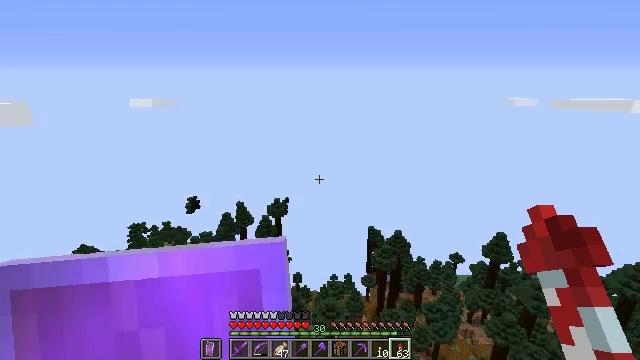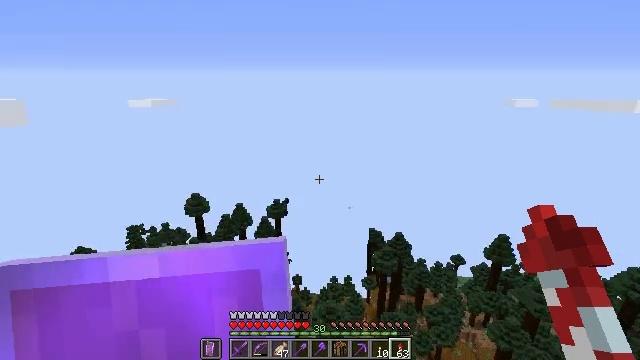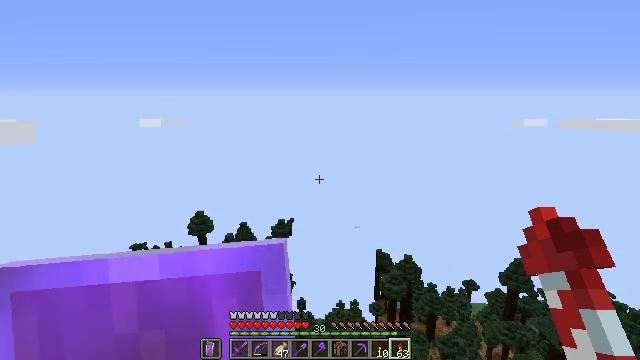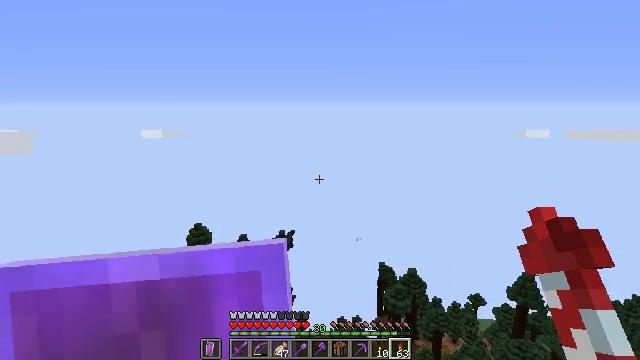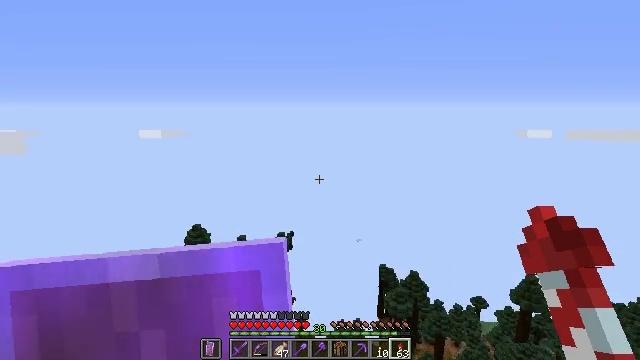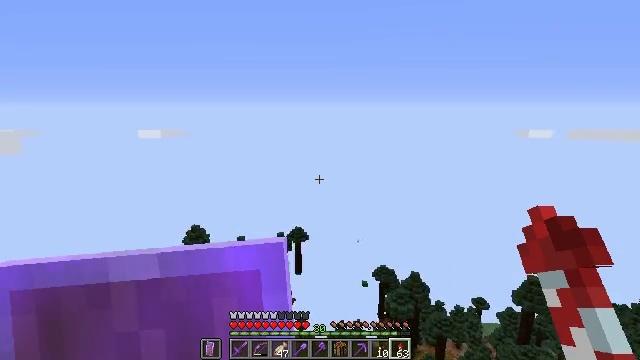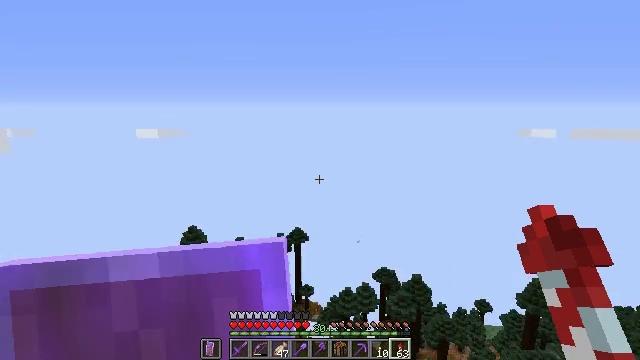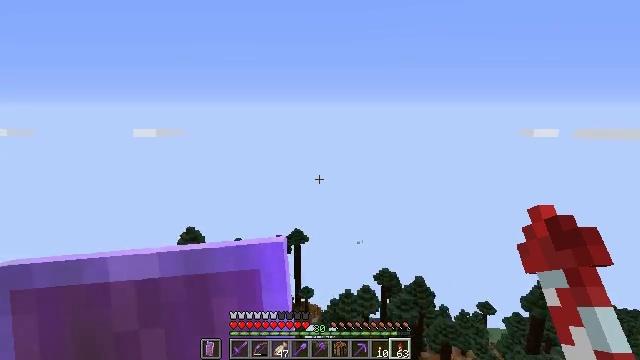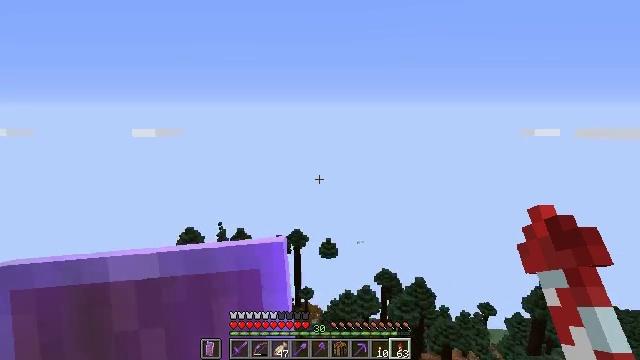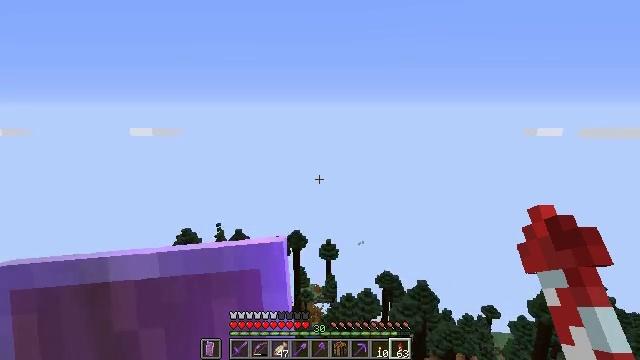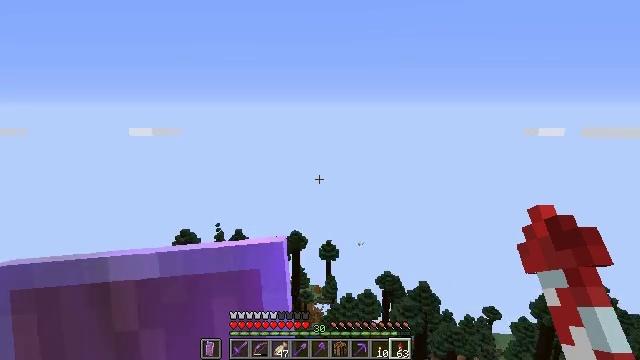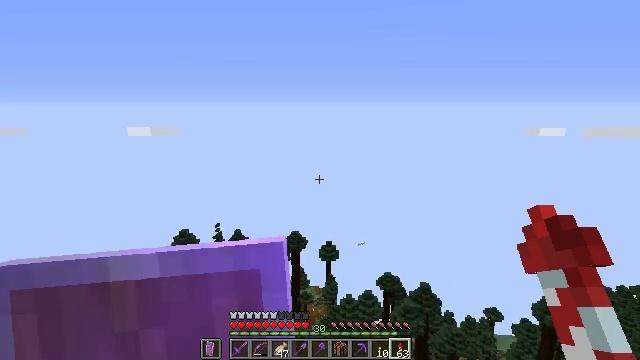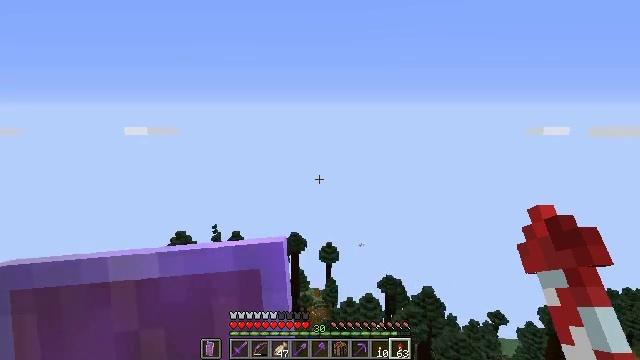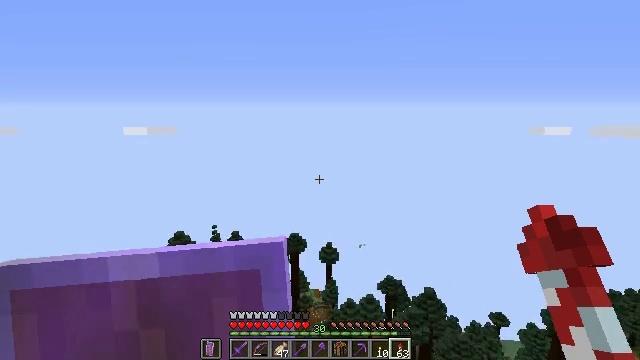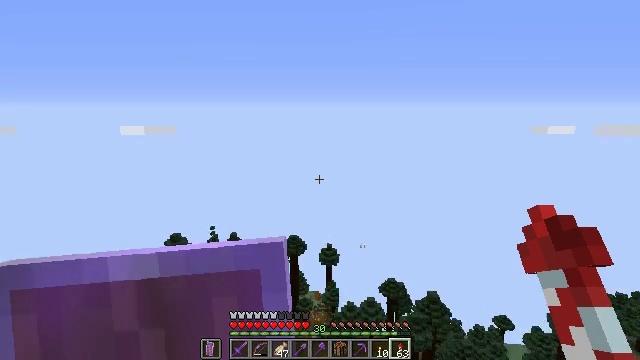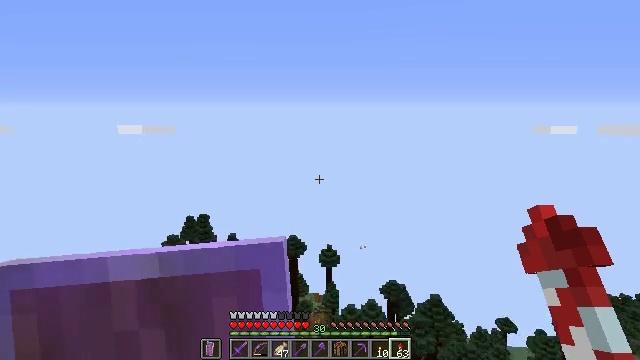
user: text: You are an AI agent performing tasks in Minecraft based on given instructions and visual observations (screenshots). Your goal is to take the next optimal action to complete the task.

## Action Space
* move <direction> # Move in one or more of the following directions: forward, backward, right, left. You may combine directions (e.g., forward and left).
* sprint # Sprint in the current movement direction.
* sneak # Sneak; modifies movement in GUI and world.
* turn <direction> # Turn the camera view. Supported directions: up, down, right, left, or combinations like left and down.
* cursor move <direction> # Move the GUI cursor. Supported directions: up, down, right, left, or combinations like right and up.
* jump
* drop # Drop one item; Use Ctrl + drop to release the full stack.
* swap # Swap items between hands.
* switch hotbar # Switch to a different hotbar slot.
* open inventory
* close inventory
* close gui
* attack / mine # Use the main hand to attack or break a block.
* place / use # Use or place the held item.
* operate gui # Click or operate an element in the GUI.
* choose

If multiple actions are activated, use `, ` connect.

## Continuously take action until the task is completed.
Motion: motion action
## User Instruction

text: Gather the sticky piston from a redstone contraption.
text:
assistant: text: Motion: no_op
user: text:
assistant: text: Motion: turn left and up
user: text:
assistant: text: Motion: turn up
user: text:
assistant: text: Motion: no_op
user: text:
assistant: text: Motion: no_op
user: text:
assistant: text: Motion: no_op
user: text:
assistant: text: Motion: no_op
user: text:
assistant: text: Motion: no_op
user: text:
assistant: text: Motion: no_op
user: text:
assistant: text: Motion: no_op
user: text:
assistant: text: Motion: no_op
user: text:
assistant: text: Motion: no_op
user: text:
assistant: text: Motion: no_op
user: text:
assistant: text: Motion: no_op
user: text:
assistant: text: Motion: no_op
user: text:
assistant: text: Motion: no_op
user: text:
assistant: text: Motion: no_op
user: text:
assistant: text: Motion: no_op
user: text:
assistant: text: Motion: no_op
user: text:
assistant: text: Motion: no_op
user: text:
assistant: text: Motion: no_op
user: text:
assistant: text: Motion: no_op
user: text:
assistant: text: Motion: no_op
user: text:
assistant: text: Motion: no_op
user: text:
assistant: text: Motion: no_op
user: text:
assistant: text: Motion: no_op
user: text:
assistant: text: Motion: no_op
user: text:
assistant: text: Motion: no_op
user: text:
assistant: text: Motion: no_op
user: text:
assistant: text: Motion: no_op